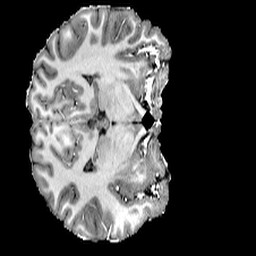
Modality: T1w
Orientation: axial
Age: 25
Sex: male
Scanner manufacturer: siemens
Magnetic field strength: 6.98 T
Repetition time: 6 s
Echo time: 0.00302 s